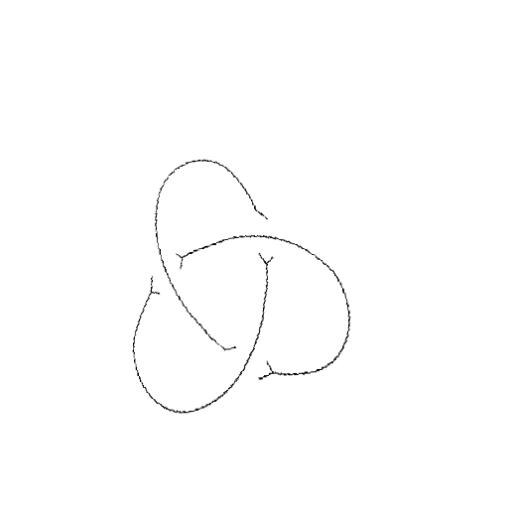
Crossing number: 3